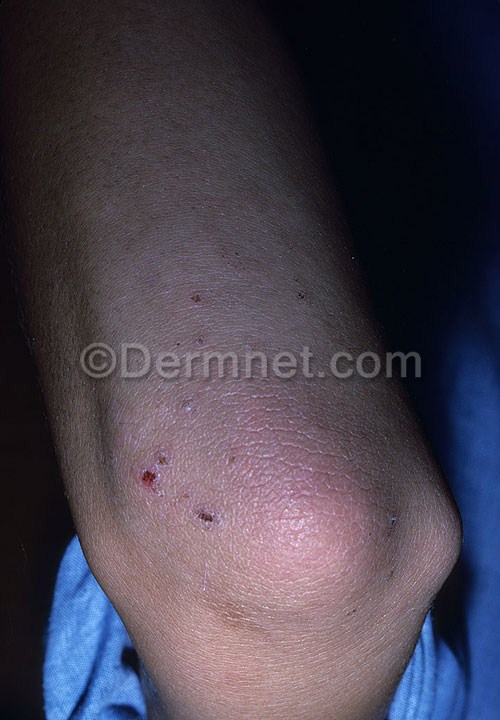
Disease: Bullous Disease Photos